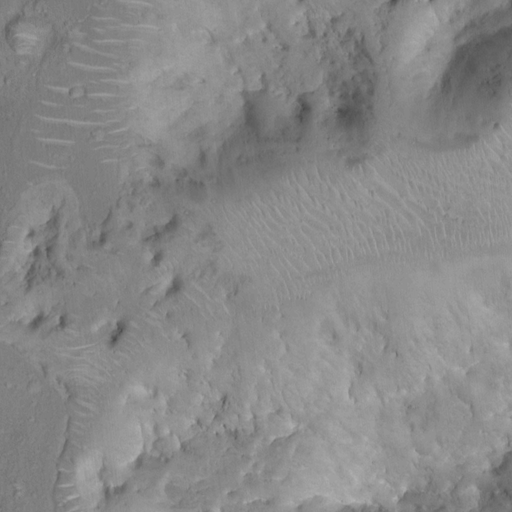
Objects detected: cone